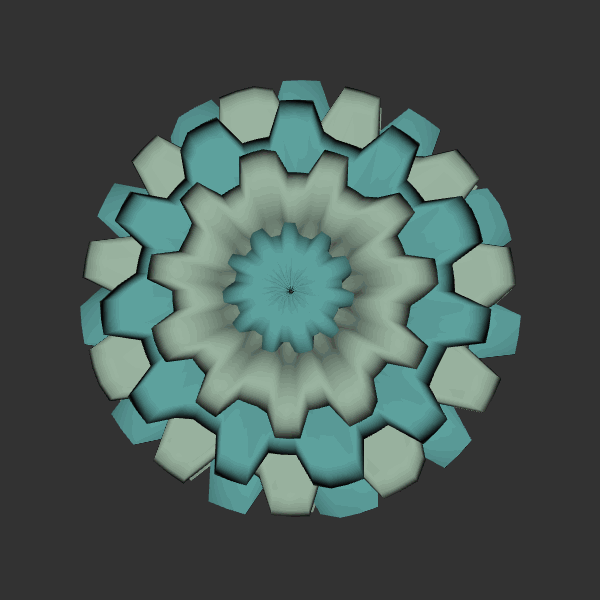
Background: dark